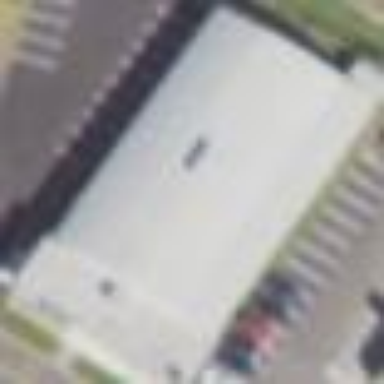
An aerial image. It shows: Building housing bowling alley.